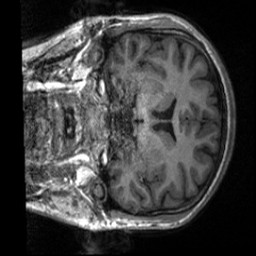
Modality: T1w
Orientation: coronal
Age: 21
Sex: female
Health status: healthy
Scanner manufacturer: siemens
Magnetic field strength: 3 T
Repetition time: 2 s
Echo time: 0.00232 s